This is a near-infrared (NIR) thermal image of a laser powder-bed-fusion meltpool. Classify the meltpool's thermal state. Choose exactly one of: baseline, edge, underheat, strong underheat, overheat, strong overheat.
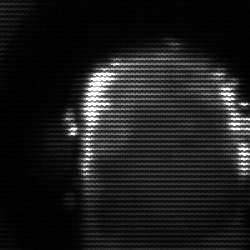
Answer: baseline